Question: to showcase my idea, here is an image of my program.

On the right you can see two columns with multiple rows of sliders. Since I'm new to p5 I've unfortunately created them in p5 through (createSlider, createCheckbox,...).
My goal is to just simply writing them in multiple lines of html code for easier positioning. In the end, I wanna have a container which I can scale according to the screenHeight.
I was wondering if there is an option to refer to my js variables in html.
Here's a small overview of my bad code:
'''
checkStroke = createCheckbox('Enable Stroke', true)
checkStroke.position(sliderSecondCol,sliderFirstRow+120)
sliderStrokeAmount = createSlider(0,0.5,0.04,0.0001)
sliderStrokeAmount.position(sliderFirstCol,sliderFirstRow+140)
sliderStrokeHue = createSlider(0,360,200);
sliderStrokeHue.position(sliderFirstCol,sliderFirstRow+160);
sliderStrokeSat = createSlider(0,100,30);
sliderStrokeSat.position(sliderFirstCol,sliderFirstRow+180);
sliderStrokeBri = createSlider(0,100,100);
sliderStrokeBri.position(sliderFirstCol,sliderFirstRow+200);
sliderStrokeAlpha = createSlider(0,1,1,0.0001);
sliderStrokeAlpha.position(sliderFirstCol,sliderFirstRow+220);
'''
I hope I made my point clear enough, and really hope for some help.
It's for a university project, and it's my first time doing such a "big" programming.
Thanks Max
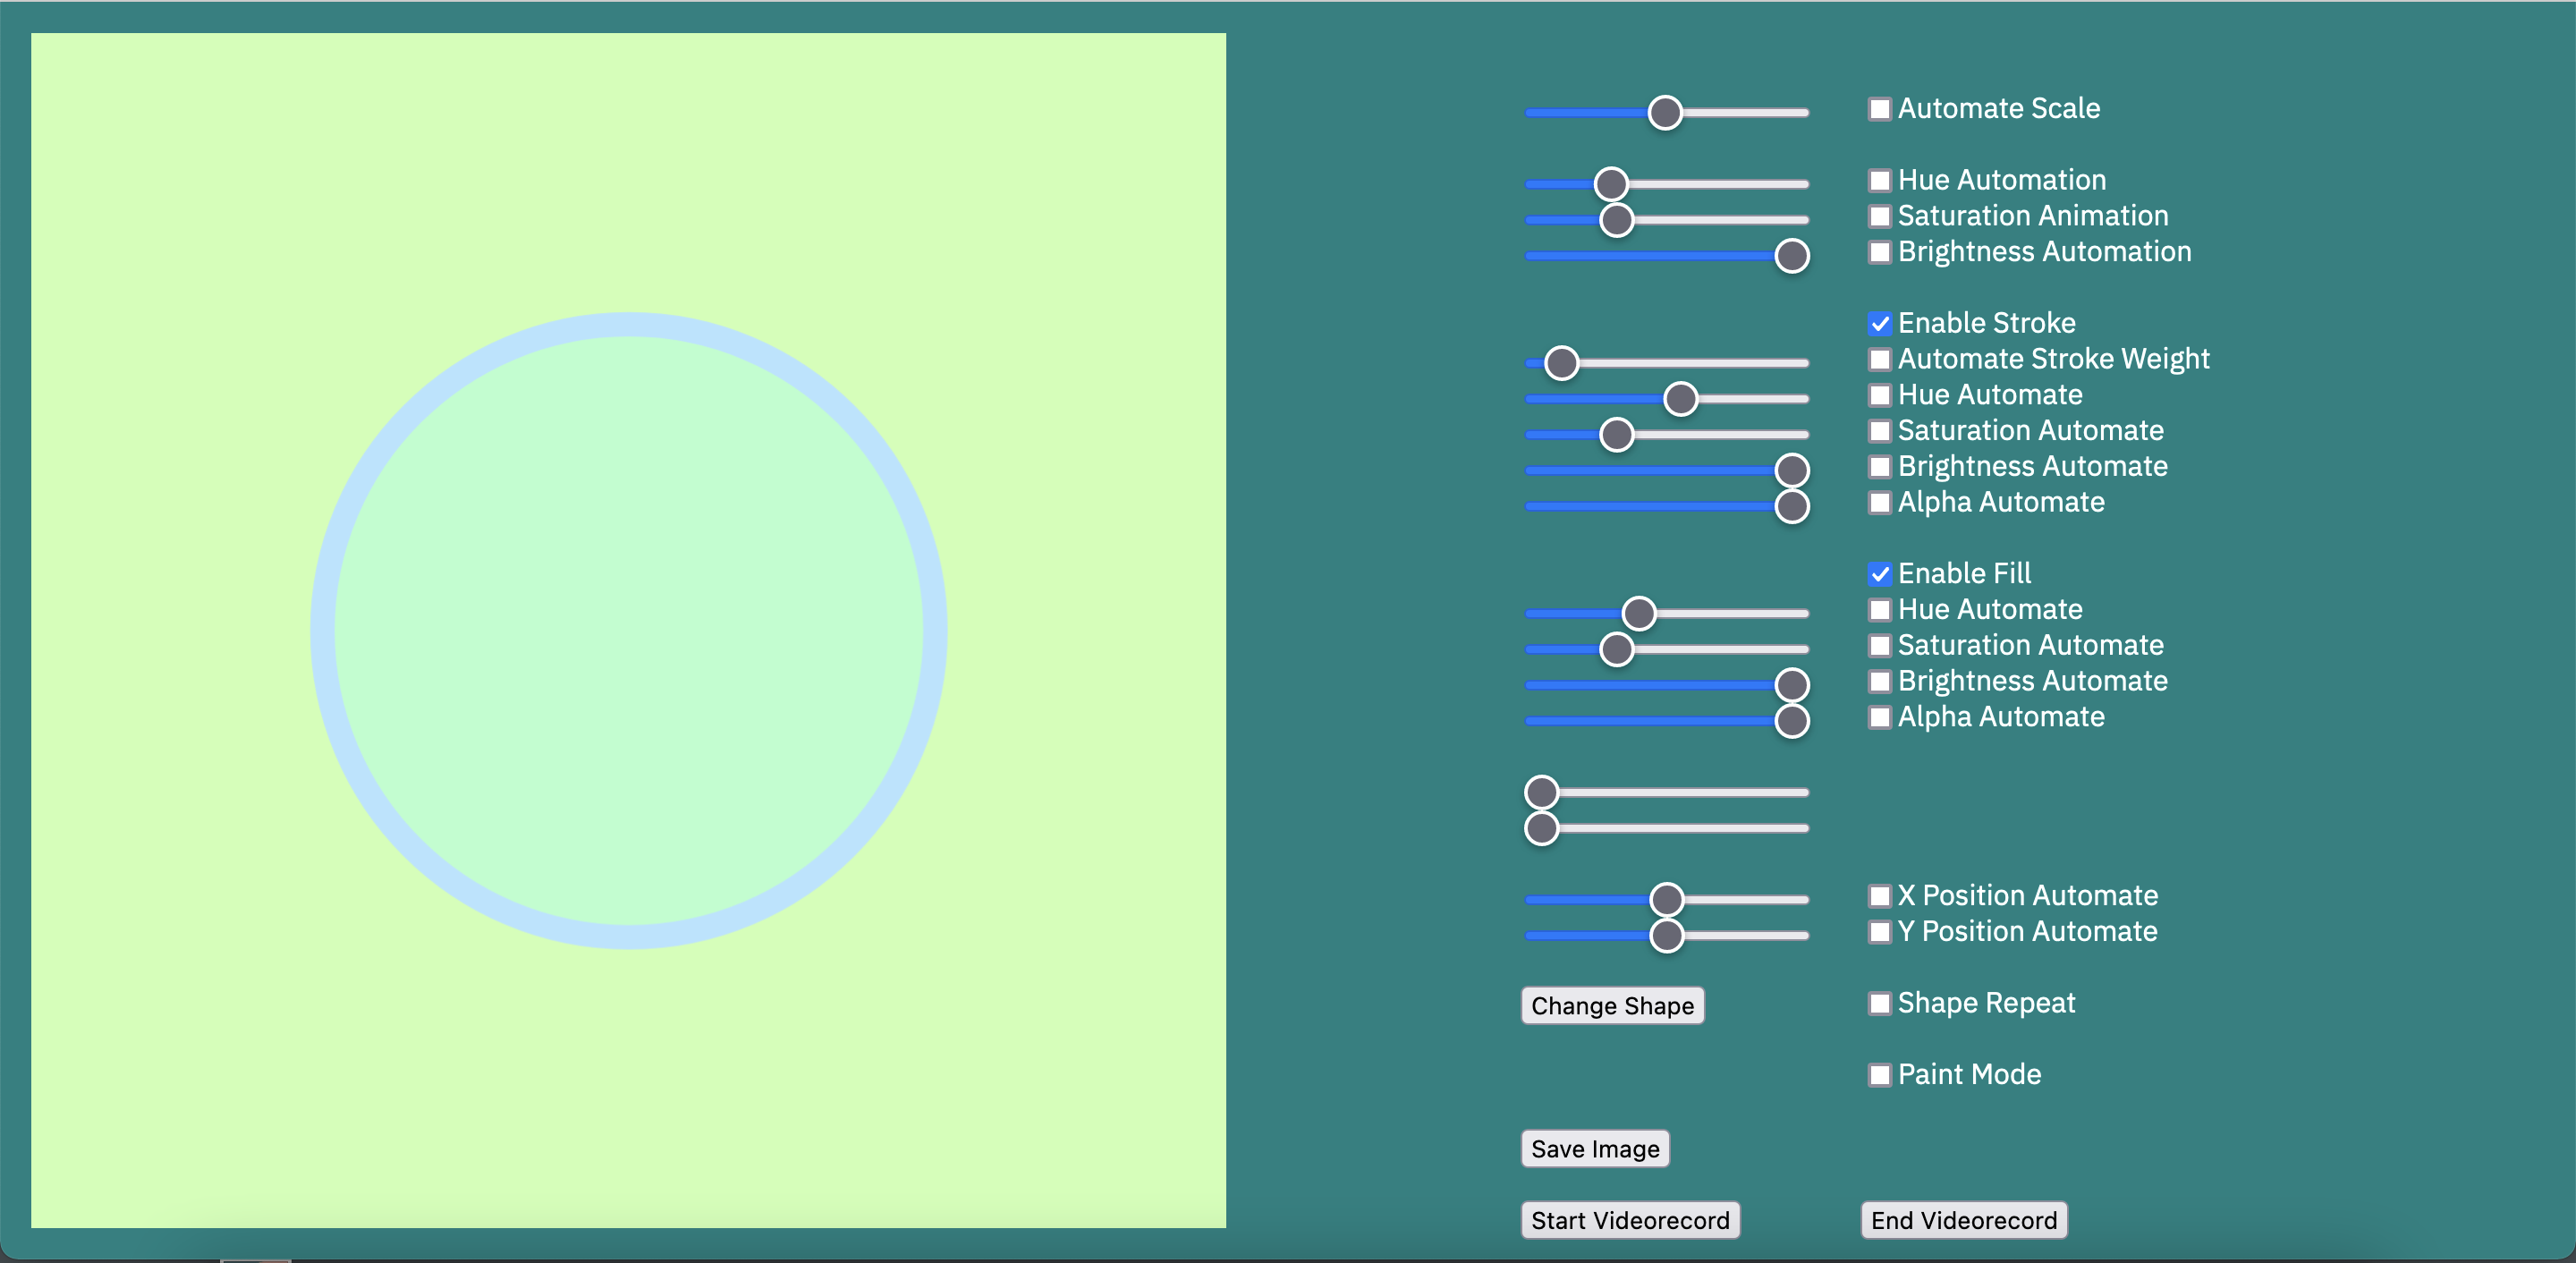
Answer: The answer to your question "is [there] an option to refer to my js variables in html" is, in short, no. In order to have HTML elements automatically updated with values from JavaScript variables you either need to use a front end framework like ReactJS or Angular that would facilitate that via templating and data binding, or you need custom JavaScript that updates the HMTL elements.
Given your description of what you want: to declare your HTML elements as HTML rather than create them via p5.js functions; and the implicit requirement that you need to access and update these from JavaScript; I would suggest you look at the <URL> at which point the rest of your code, that uses the values of these inputs or subscribes to change events, can remain the same.
Example:
'''
let slider1;
let slider2;
function setup() {
createCanvas(windowWidth, windowHeight);
slider1 = select('#slider1');
slider2 = select('#slider2');
}
function draw() {
background(220);
translate(width / 4, height / 2);
ellipse(0, 0, slider1.value(), slider2.value());
}
'''
'''
html,
body {
margin: 0;
padding: 0;
overflow: hidden;
}
#controls {
position: absolute;
top: 10px;
right: 10px;
padding: 20px;
border: 2px solid gray;
border-radius: 4px;
display: grid;
grid-template-columns: [sliders] auto 20px [labels] auto;
}
#controls input {
grid-column: sliders;
}
#controls label {
grid-column: labels;
}
'''
'''
<script src="https://cdnjs.cloudflare.com/ajax/libs/p5.js/1.4.0/p5.js"></script>
<div id="controls">
<input id="slider1" type="range" min="1" max="100" value="50" />
<label for="slider1">Slider #1</label>
<input id="slider2" type="range" min="1" max="100" value="50" />
<label for="slider2">Slider Two</label>
</div>
'''